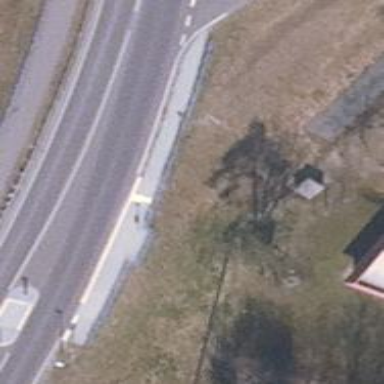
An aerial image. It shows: Platform for public transport. The platform is located by the road.